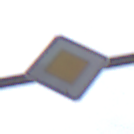
Verkehrszeichen: Vorfahrtsstrasse
Umgebung: Outdoor, Urban
Tageszeit: Midday
Wetter: Overcast
Licht: Natural
Jahreszeit: NotSpecified
Kontrast: LowContrast